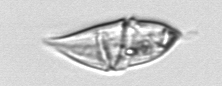
Label: Gyrodinium